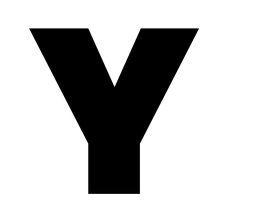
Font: Poppins-Black